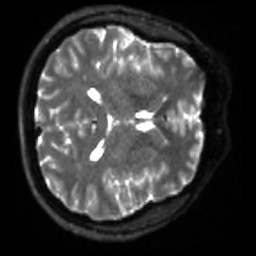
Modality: sbref
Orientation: axial
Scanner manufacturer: siemens
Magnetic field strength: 3 T
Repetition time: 4 s
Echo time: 0.0594 s